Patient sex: F
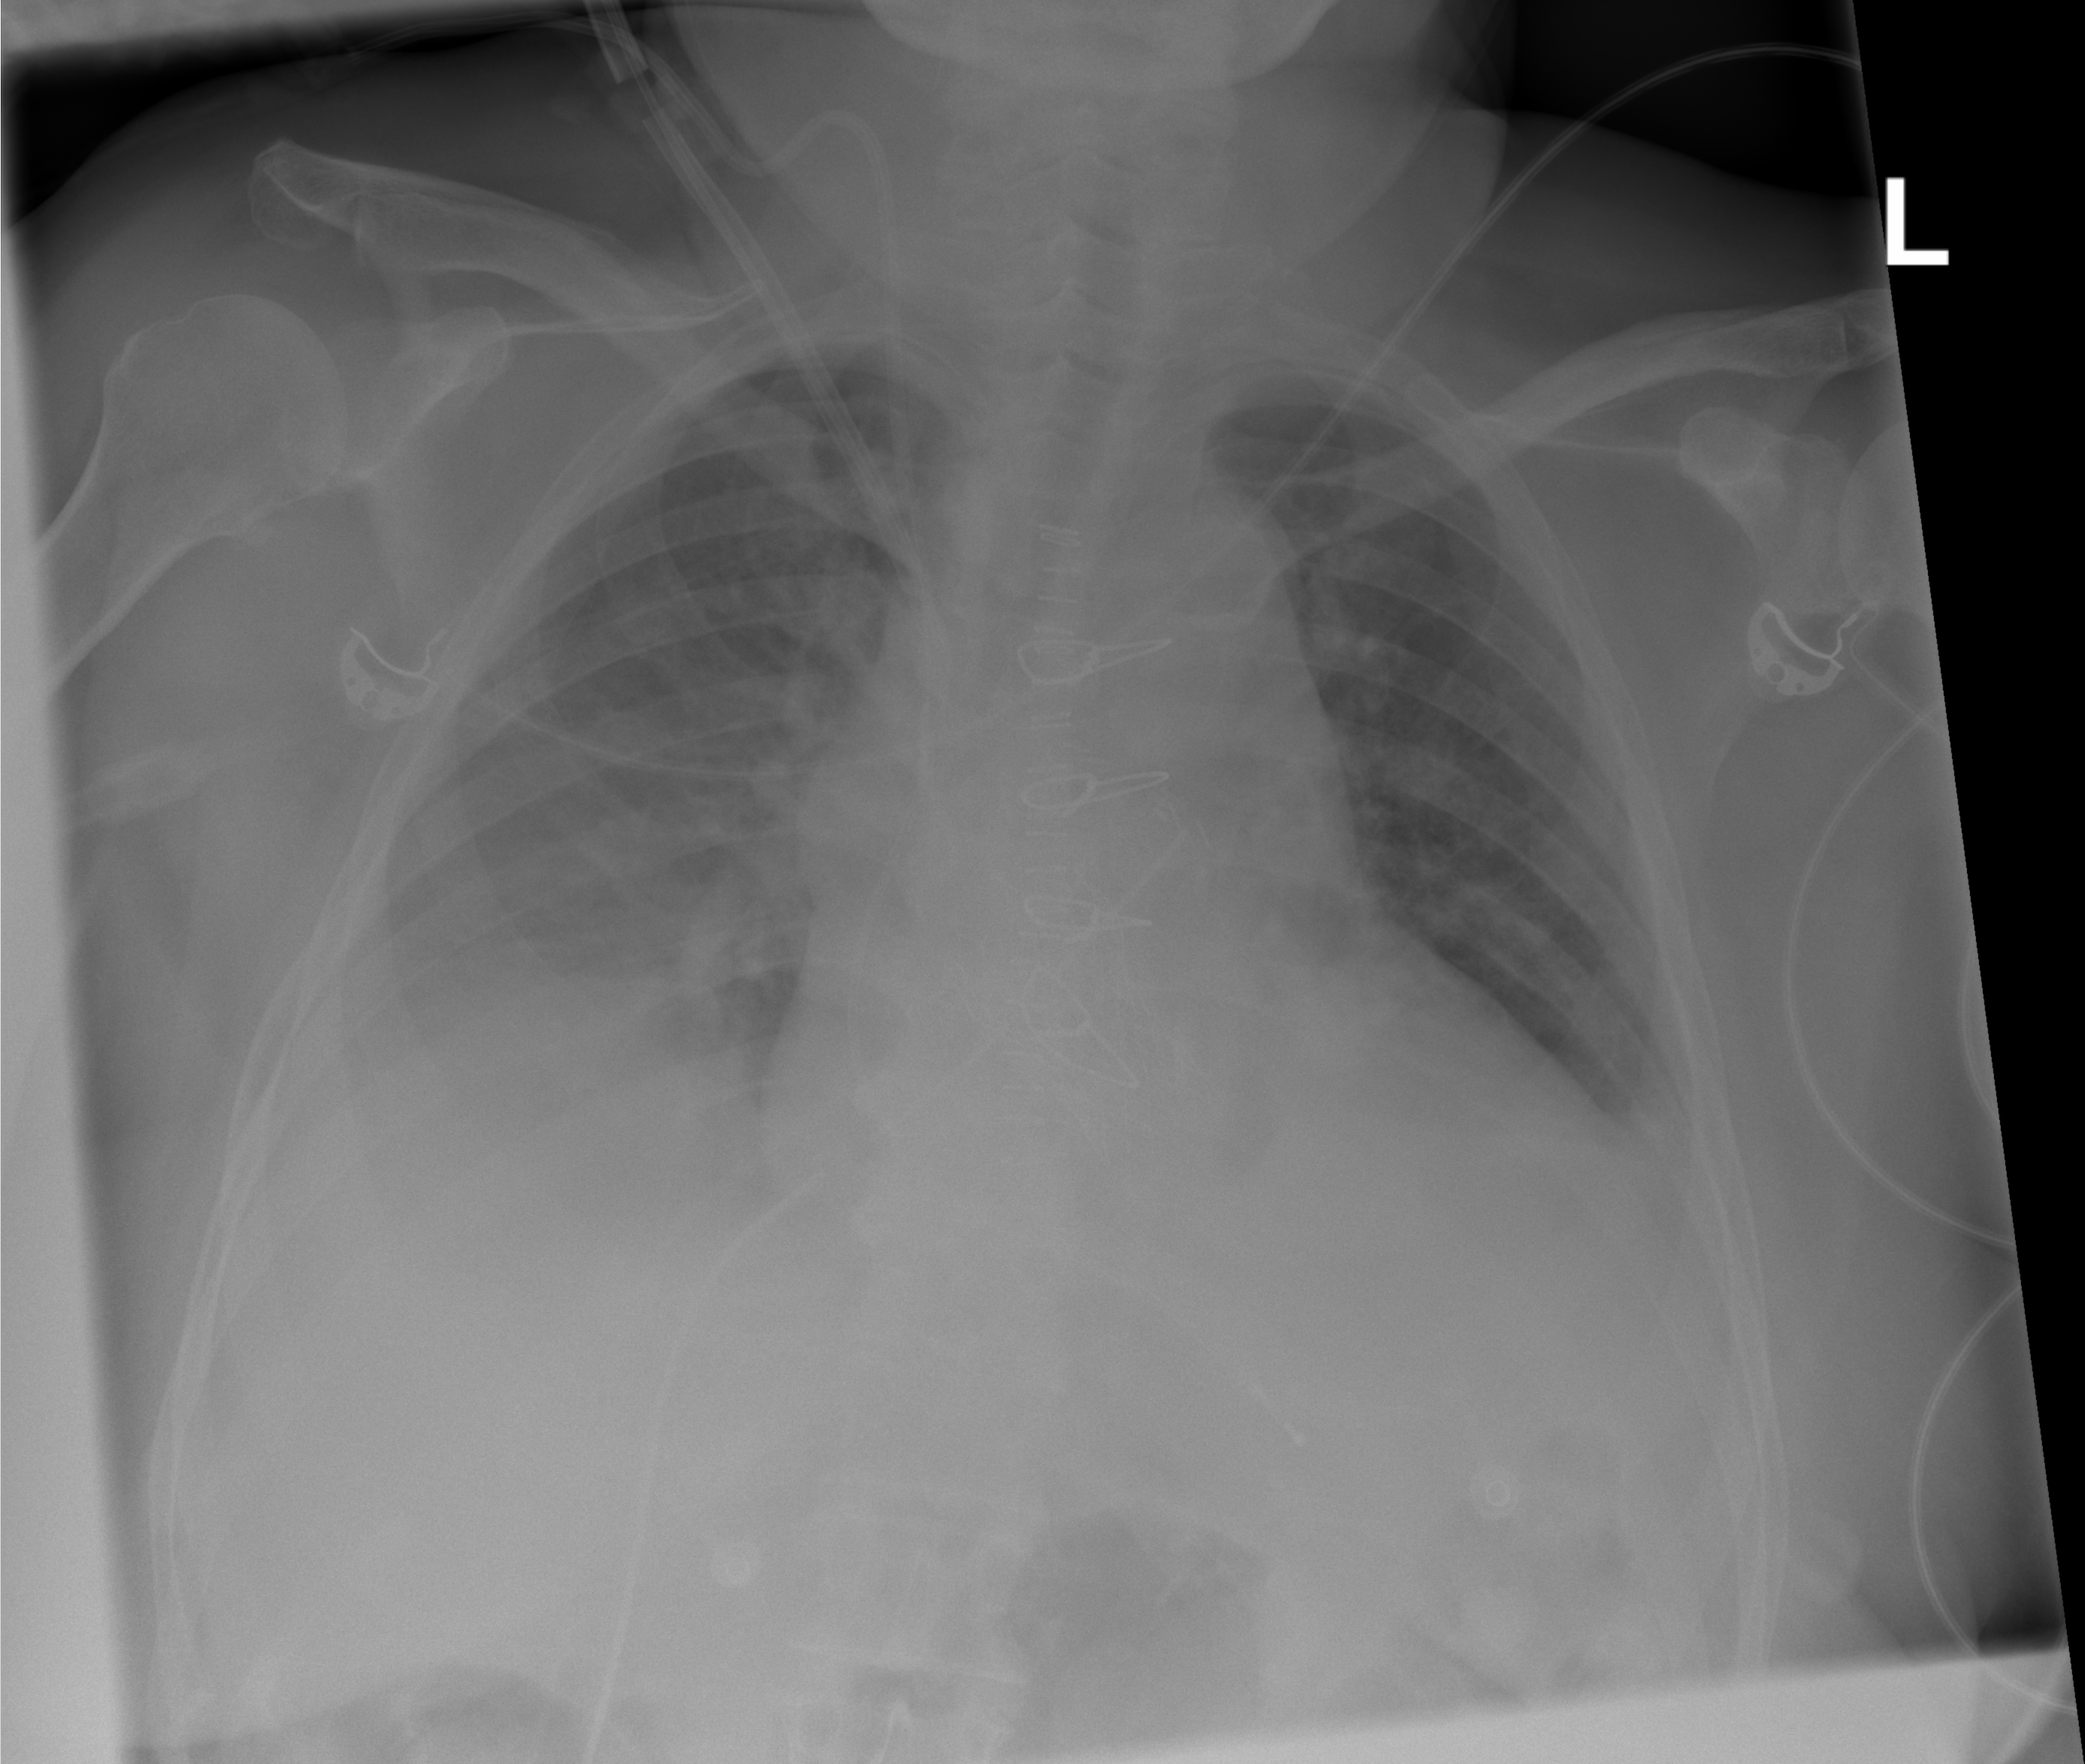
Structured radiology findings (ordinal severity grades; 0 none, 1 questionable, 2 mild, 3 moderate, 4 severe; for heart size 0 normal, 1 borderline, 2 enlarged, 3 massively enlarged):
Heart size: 0
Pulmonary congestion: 2
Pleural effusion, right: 3
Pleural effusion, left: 2
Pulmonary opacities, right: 0
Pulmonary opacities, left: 0
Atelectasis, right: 3
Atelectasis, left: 2